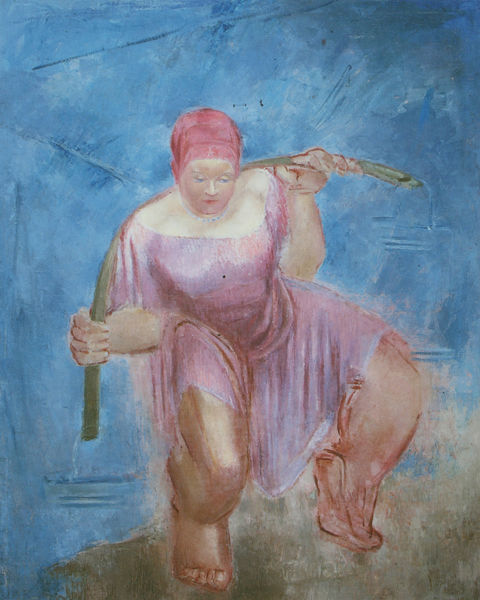
Titel: Die Wasserträgerin
Künstler: Wjatscheslaw Pakulin
Standort: St. Petersburg
Institution: Russisches Museum
Schlagwörter: blau, aquarell, sitzen, braun, frau, hintergrund, kleid, mund, zeichnung, rot, tuch, beige, haube, tanz, falten, bildnis, haare, rosa, beine, hellblau, lila, dick, schenkel, transparent, pink, barfuss, schlange, rom, antik, wasserträgerin